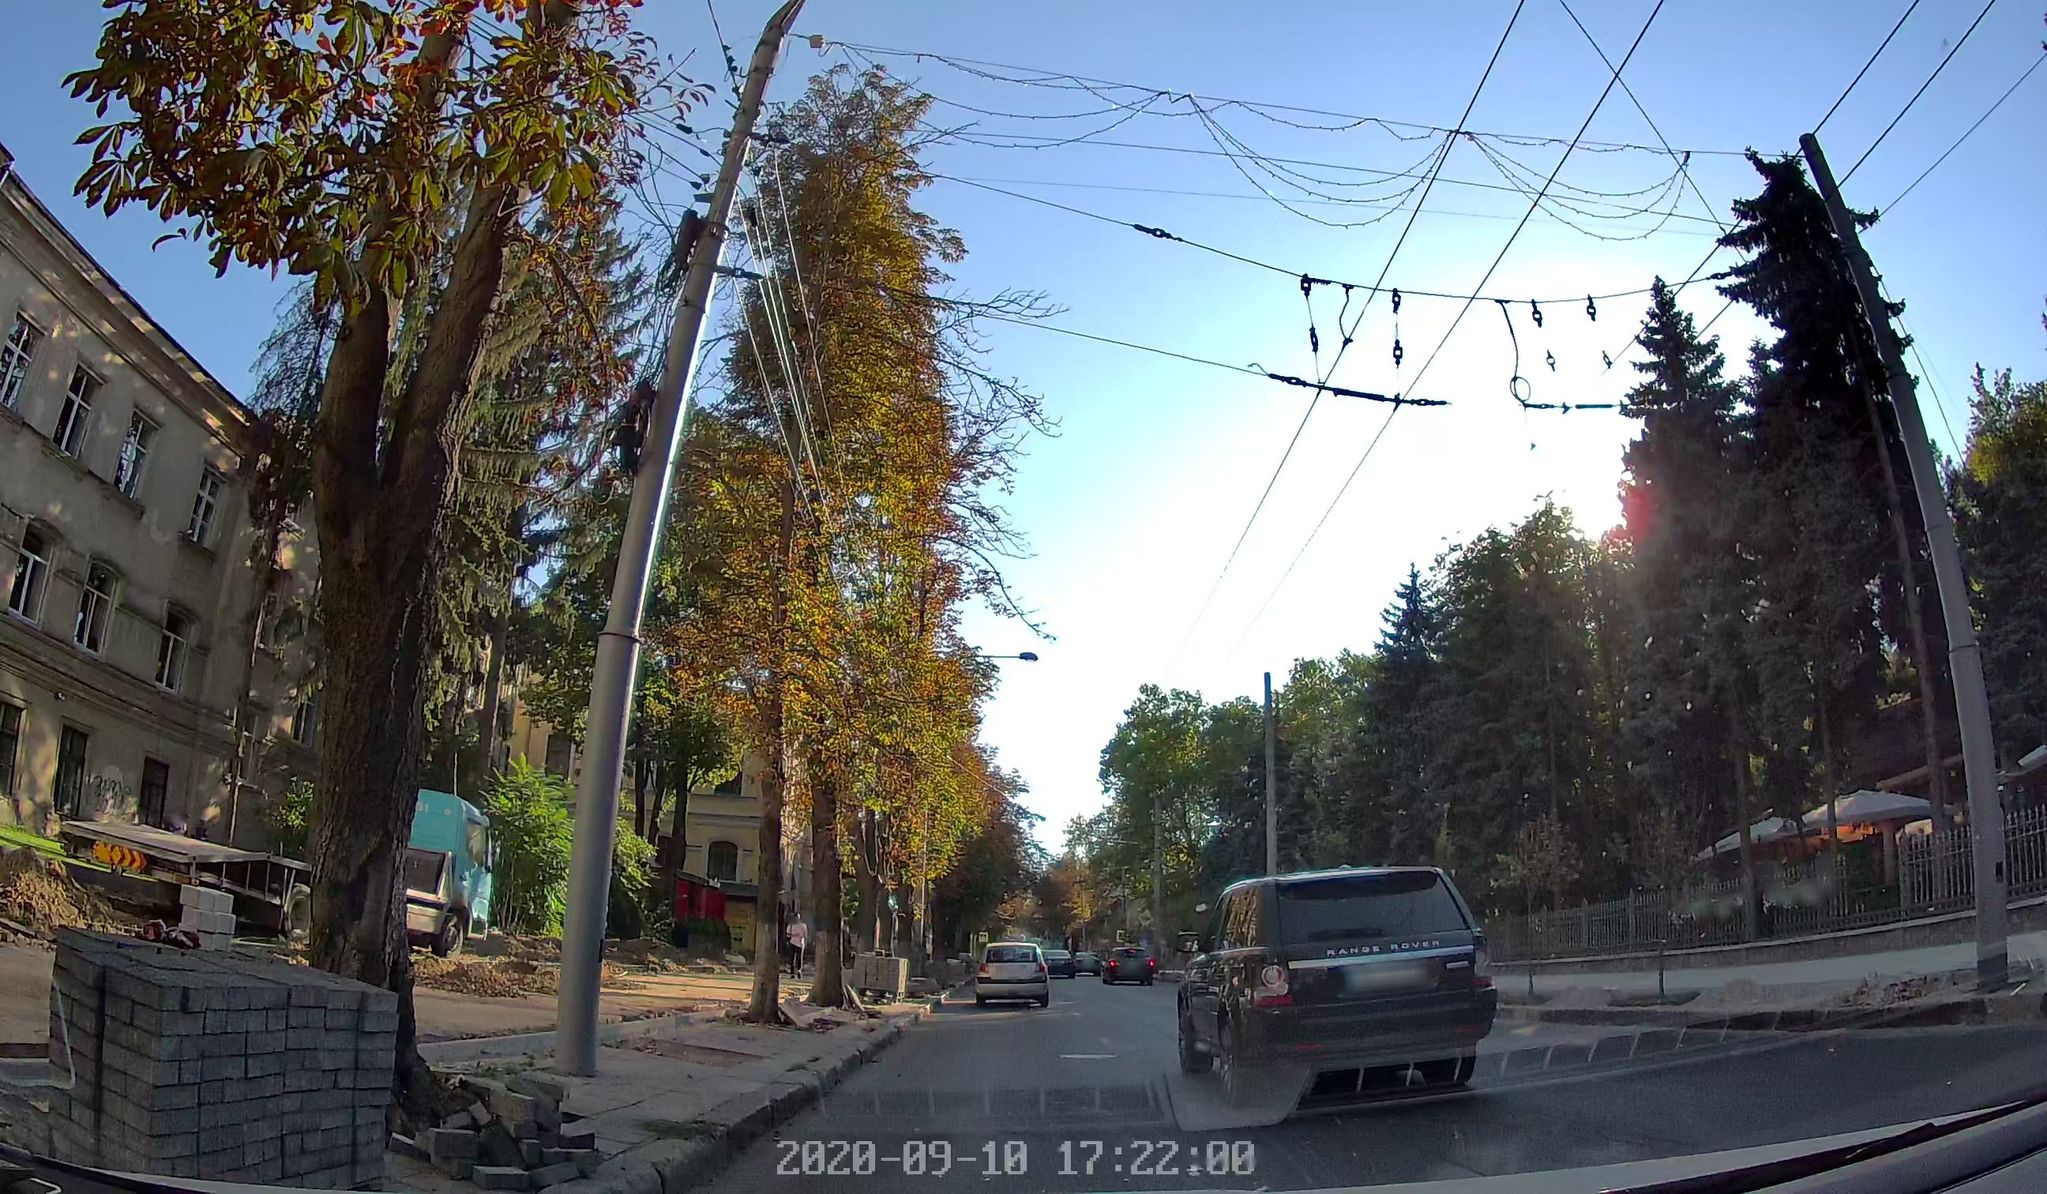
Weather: clear
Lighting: day
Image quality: good
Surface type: driving surface
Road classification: primary
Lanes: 3
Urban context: urban centre
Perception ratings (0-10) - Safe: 4.53, Lively: 7.67, Beautiful: 5.75, Boring: 2.67, Depressing: 1.48, Wealthy: 6.39